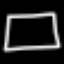
Label: square